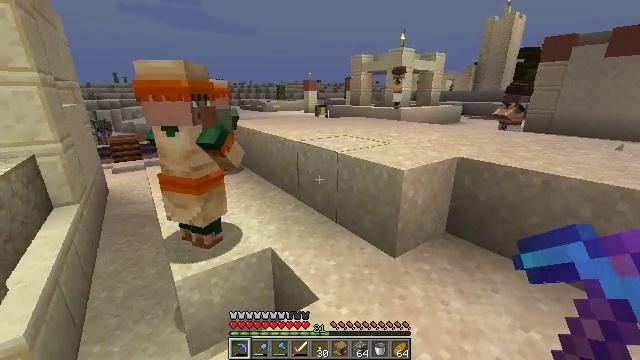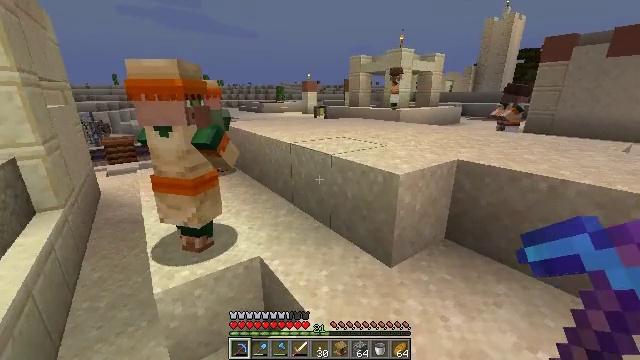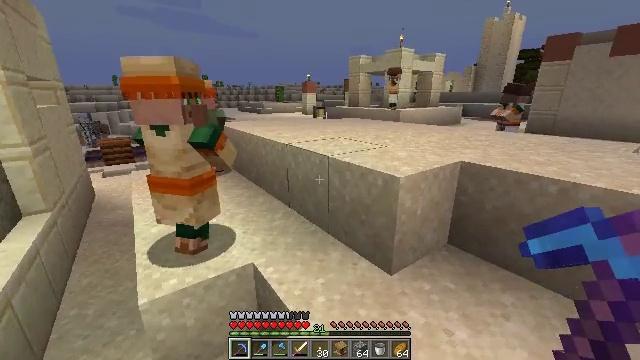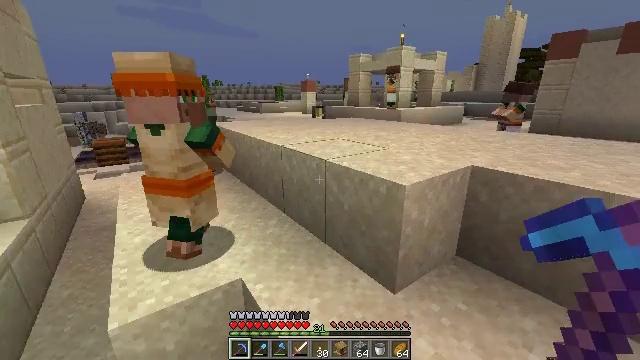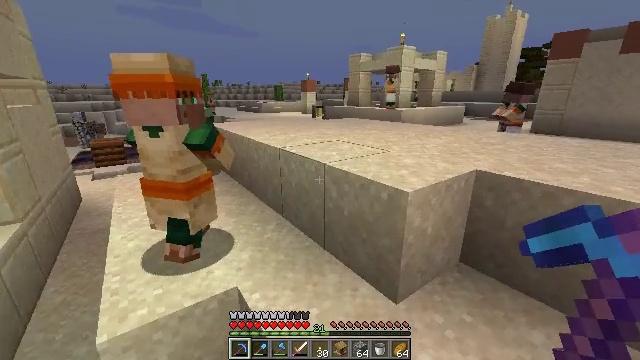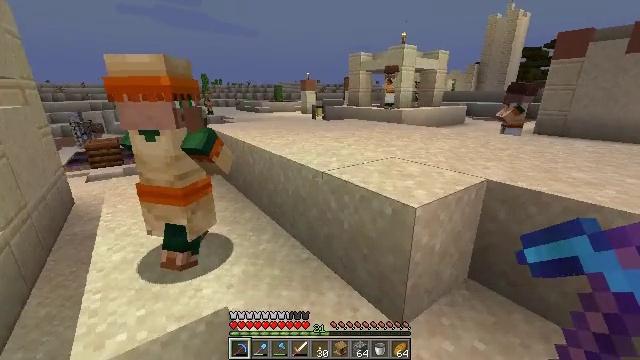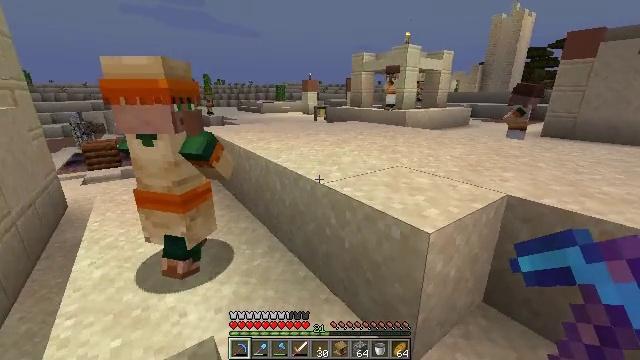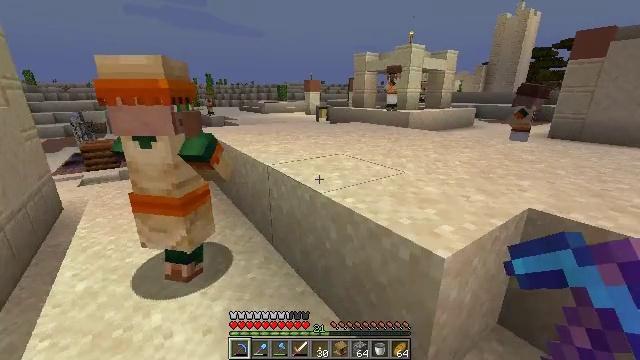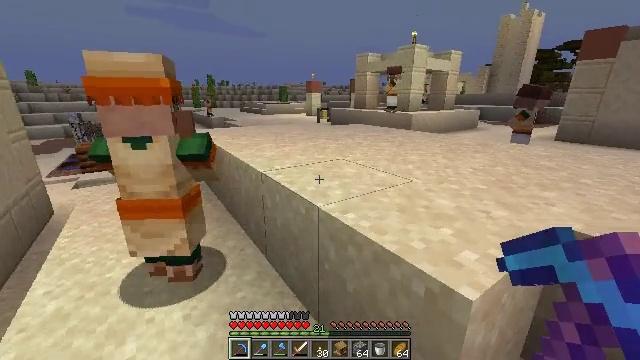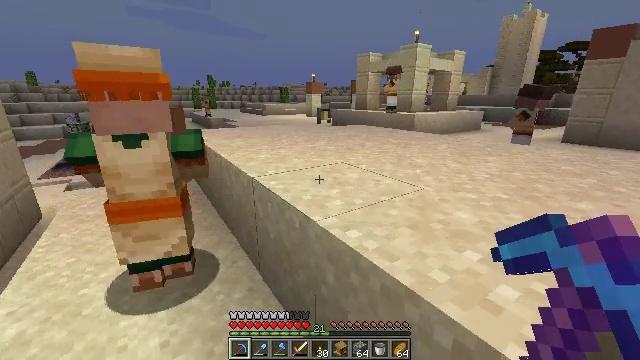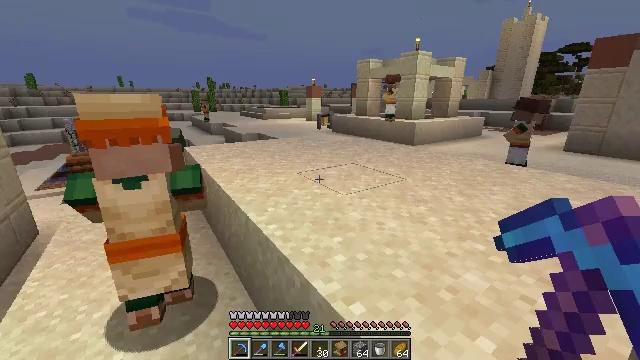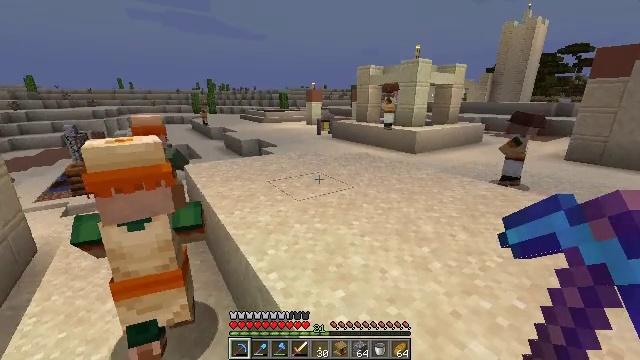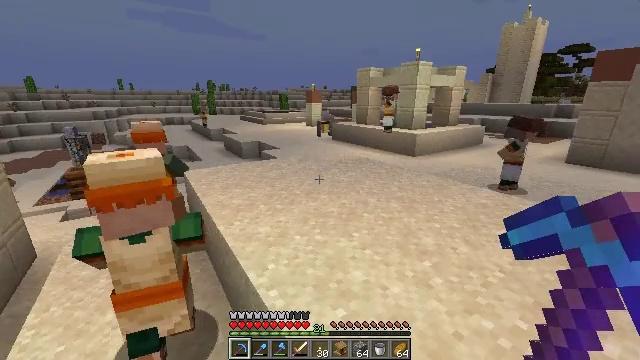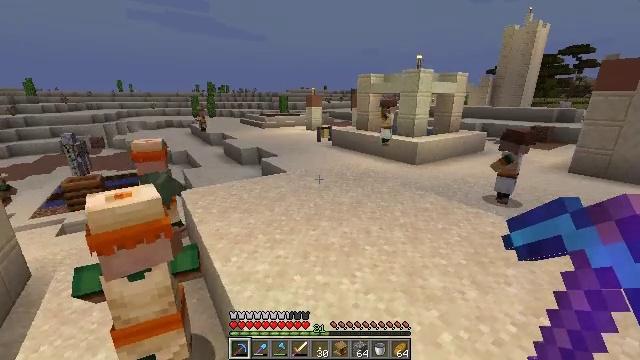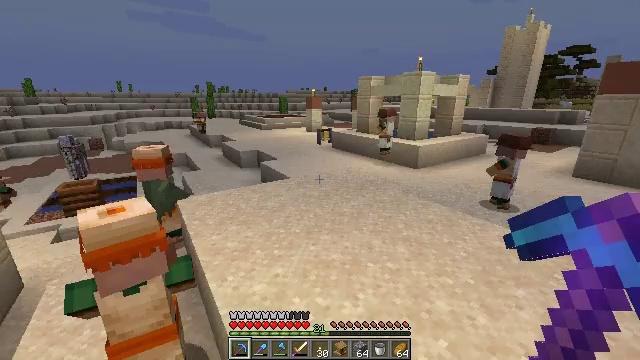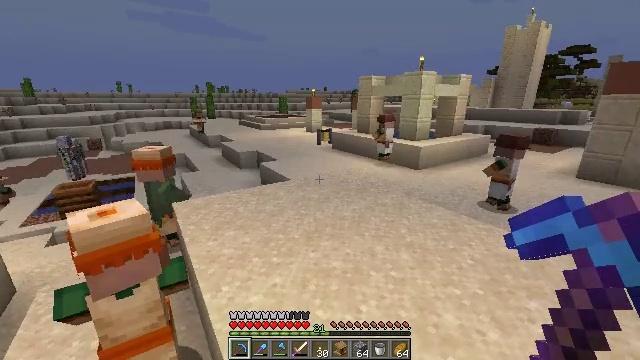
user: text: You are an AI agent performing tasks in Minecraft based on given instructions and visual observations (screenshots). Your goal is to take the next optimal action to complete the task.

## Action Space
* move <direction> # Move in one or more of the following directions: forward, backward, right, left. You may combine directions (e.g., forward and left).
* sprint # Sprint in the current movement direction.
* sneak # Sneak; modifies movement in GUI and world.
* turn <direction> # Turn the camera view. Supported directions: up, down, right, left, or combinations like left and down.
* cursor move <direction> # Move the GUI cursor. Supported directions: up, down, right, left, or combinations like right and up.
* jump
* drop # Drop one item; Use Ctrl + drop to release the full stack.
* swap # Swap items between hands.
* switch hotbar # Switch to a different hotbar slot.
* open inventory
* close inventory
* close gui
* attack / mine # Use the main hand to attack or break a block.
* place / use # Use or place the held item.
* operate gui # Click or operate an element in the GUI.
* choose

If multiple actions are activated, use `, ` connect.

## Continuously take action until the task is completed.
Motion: motion action
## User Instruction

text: Extract smooth sandstone from its location.
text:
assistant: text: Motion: move forward
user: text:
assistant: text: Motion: move forward
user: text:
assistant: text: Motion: move forward
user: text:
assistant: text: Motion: move forward
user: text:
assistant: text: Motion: move forward
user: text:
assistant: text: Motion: move forward
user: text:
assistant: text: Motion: move forward
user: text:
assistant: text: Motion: move forward
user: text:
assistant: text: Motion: move forward
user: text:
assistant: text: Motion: move forward, jump
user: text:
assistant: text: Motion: move forward, jump
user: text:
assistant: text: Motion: move forward, jump
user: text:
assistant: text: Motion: move forward, jump
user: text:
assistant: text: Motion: move forward, jump
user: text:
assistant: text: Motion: move forward
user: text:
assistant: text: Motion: move forward
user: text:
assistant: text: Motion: no_op
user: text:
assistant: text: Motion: no_op
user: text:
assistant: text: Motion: no_op
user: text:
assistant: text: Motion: no_op
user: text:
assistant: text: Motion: no_op
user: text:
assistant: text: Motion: no_op
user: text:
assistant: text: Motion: no_op
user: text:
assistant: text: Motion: no_op
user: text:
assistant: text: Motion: no_op
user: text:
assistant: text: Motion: move forward
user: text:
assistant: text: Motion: move forward, turn left
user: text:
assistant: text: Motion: move forward, turn left
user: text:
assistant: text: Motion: move forward, turn left
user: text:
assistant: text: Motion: move forward, turn left